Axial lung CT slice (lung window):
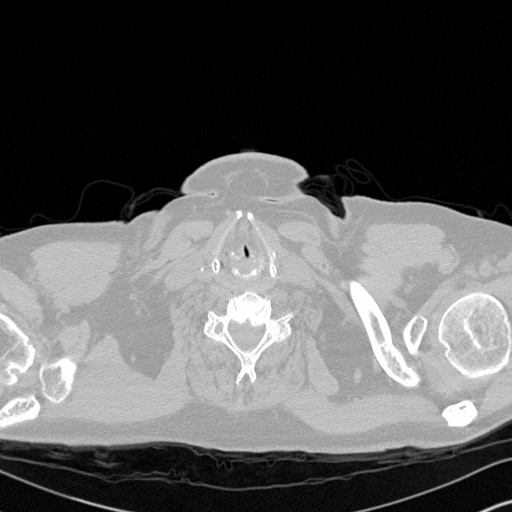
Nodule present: no